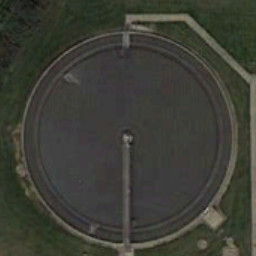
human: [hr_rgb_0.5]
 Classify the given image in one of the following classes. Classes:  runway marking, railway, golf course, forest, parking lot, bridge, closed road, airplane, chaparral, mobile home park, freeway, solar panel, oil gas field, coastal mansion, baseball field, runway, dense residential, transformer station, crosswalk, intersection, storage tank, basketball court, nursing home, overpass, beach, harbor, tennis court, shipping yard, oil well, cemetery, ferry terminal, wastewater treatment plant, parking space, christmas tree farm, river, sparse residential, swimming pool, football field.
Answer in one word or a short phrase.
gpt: wastewater treatment plant